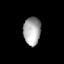
Tissue: lung
Cell type: Endothelial cells
Senescence score: 0.6225
Nuclear area (px): 481
Mean DAPI intensity: 166.2